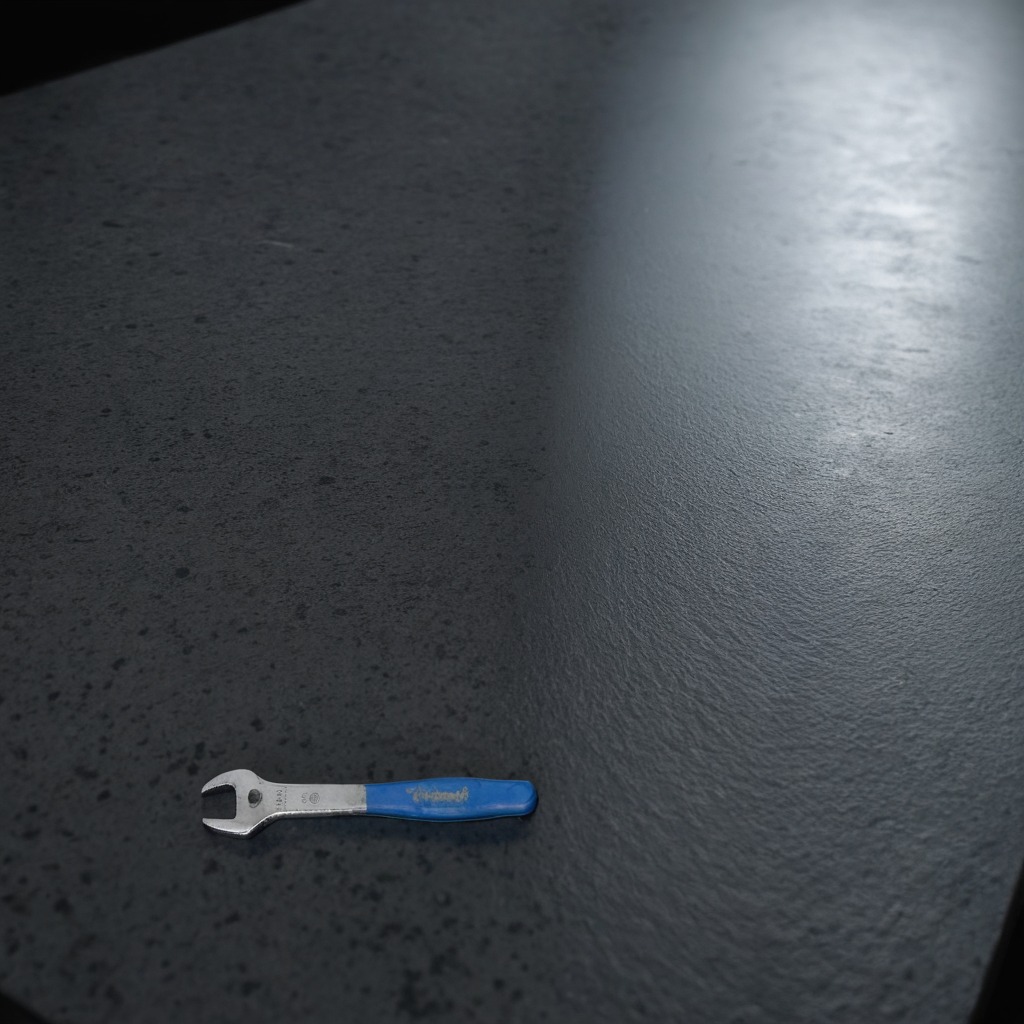
An wrench is lying on a clean granite table inside a workshop at night.